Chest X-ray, PA view. Patient: 56 years old, sex F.
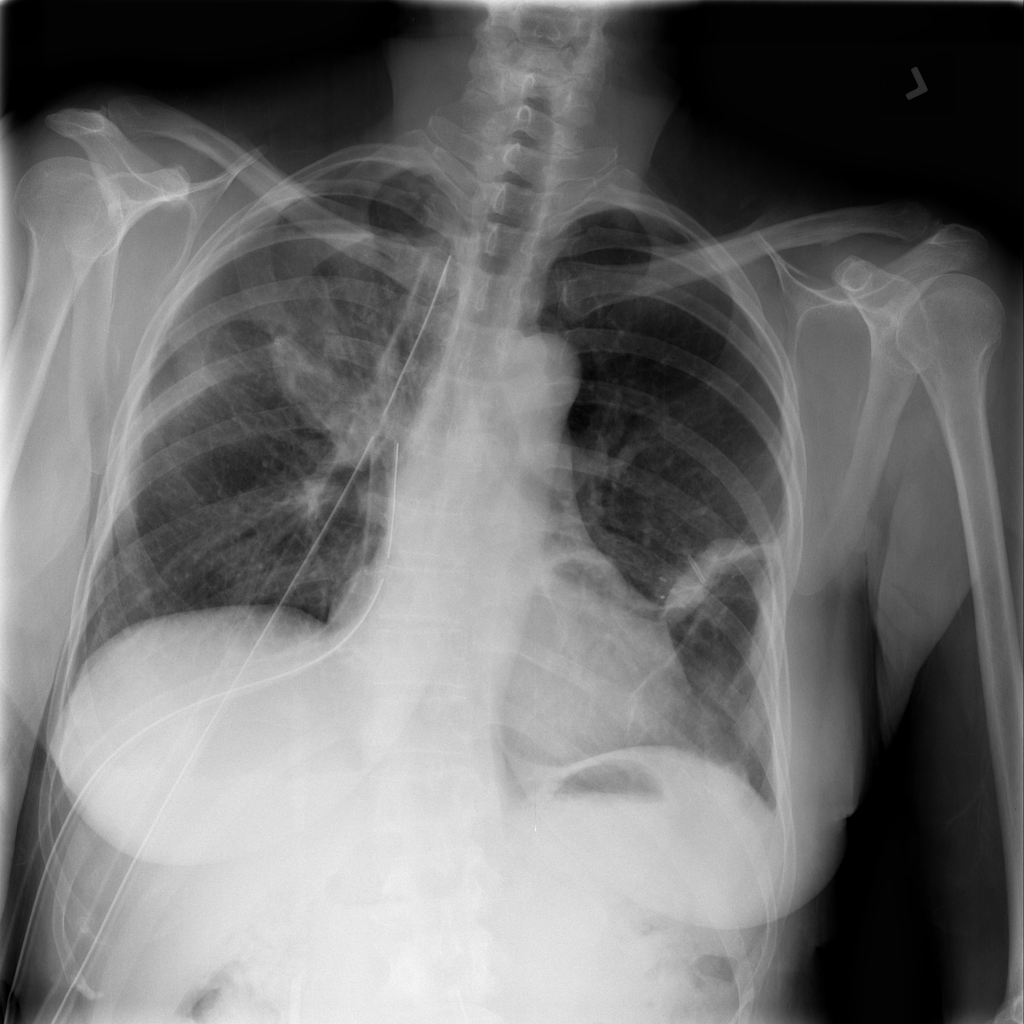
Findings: Atelectasis